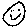
Label: smiley face